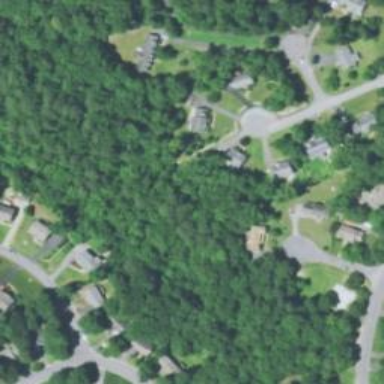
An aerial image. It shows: Driveway leading to service road.